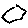
Label: hexagon